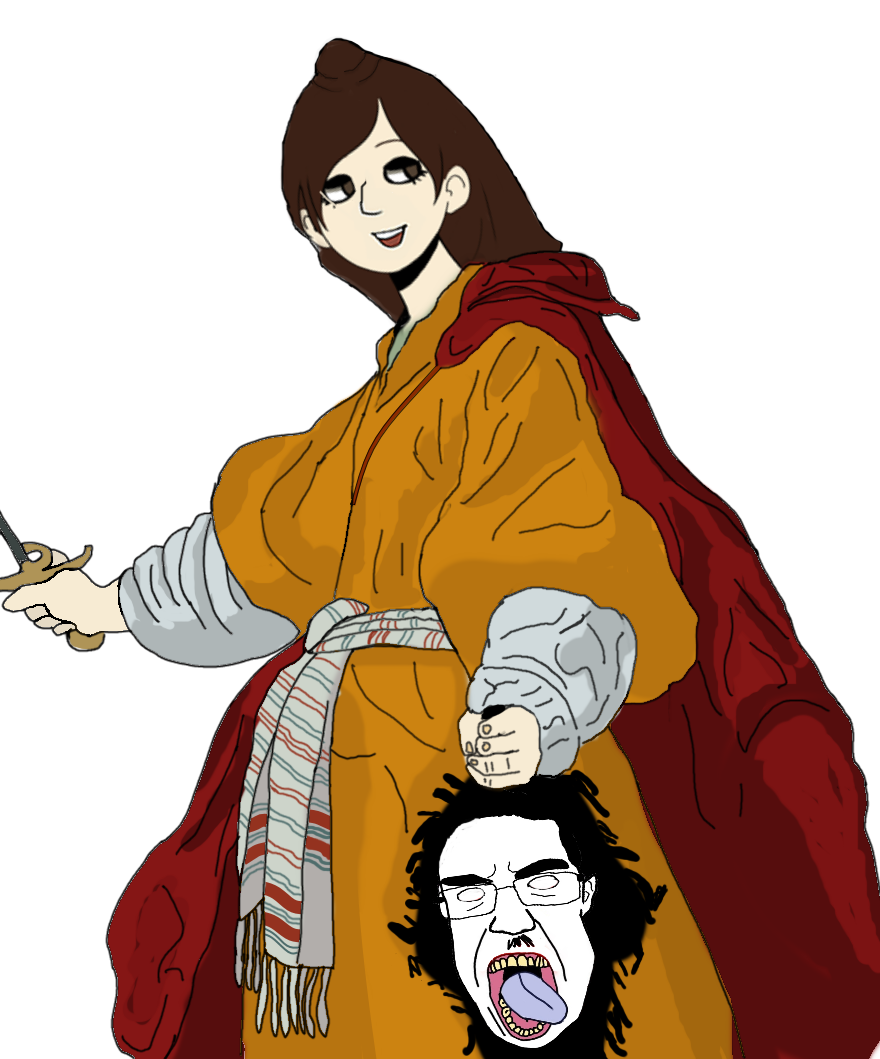
Label: 5_Ashbie_and_Enbie_Girl